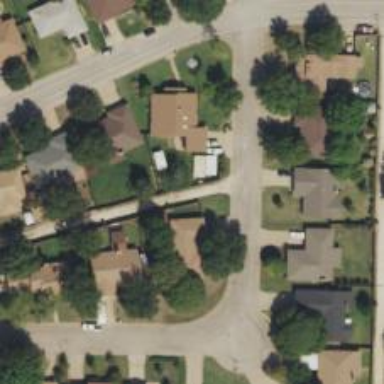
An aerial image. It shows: Alley classified as service road.